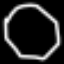
Label: octagon